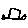
Label: car